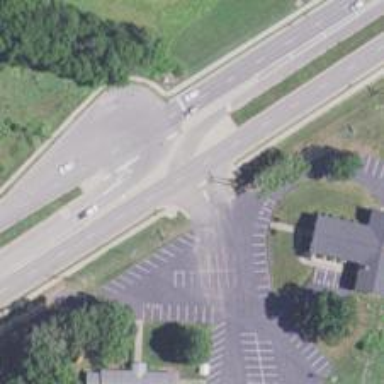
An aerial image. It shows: Uncontrolled crossing on the road.